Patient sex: F
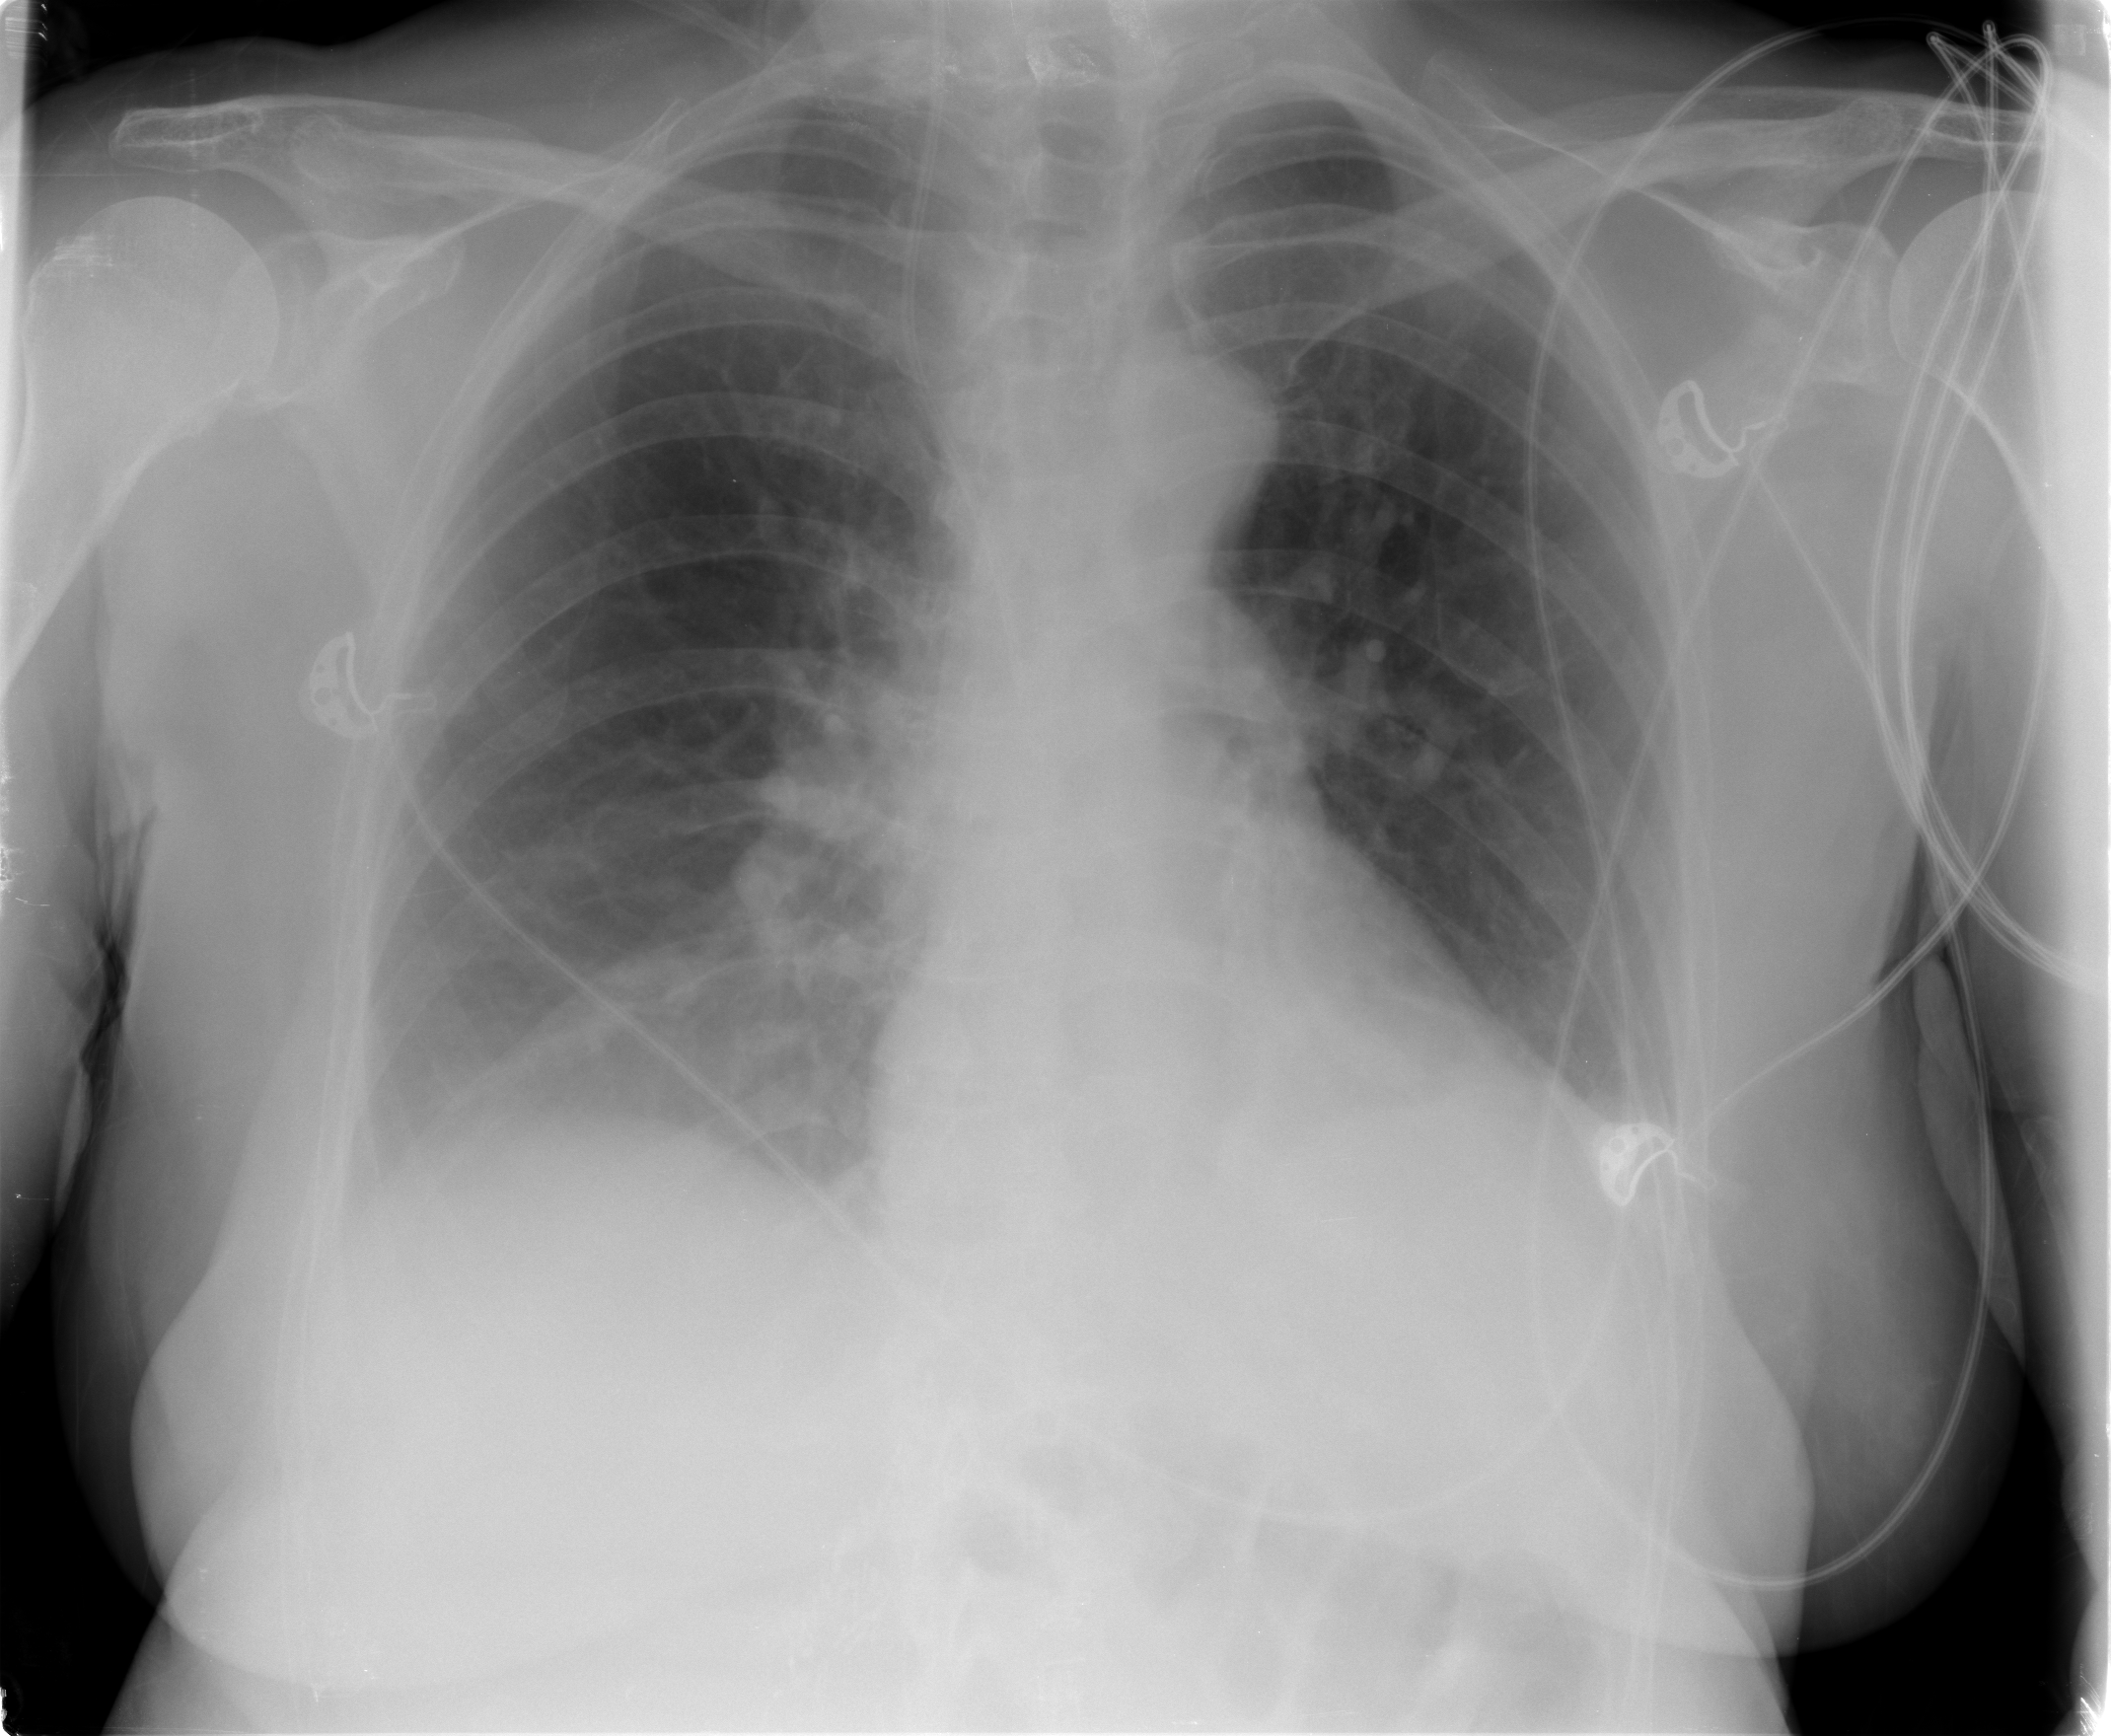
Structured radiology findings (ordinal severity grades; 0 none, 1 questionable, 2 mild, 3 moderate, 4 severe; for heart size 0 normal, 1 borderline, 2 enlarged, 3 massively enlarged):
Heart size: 0
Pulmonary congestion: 0
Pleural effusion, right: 1
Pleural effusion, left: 1
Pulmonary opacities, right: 0
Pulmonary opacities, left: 0
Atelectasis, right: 0
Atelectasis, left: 0